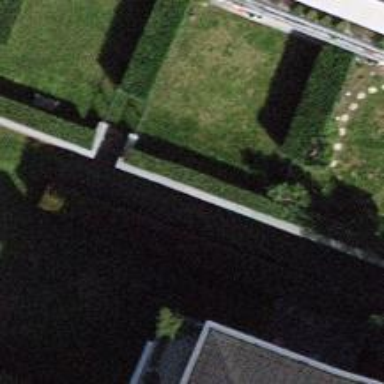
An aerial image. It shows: Gate.